Interaction volume radius: 10 \u00c5
Interaction volume height: 35 \u00c5
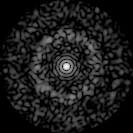
Disorder parameter: 0.8417